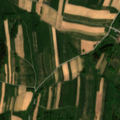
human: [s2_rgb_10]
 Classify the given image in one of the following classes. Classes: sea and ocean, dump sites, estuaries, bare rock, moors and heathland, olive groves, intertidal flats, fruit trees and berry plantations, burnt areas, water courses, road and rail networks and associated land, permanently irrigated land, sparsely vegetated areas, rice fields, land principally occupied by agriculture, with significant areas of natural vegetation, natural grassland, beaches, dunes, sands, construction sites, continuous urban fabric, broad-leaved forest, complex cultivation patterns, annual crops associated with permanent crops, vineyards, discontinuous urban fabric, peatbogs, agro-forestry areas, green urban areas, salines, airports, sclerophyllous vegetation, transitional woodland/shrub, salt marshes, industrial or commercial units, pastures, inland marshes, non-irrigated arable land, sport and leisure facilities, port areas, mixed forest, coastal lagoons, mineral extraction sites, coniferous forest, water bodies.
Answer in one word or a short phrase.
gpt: discontinuous urban fabric, non-irrigated arable land, land principally occupied by agriculture, with significant areas of natural vegetation, coniferous forest